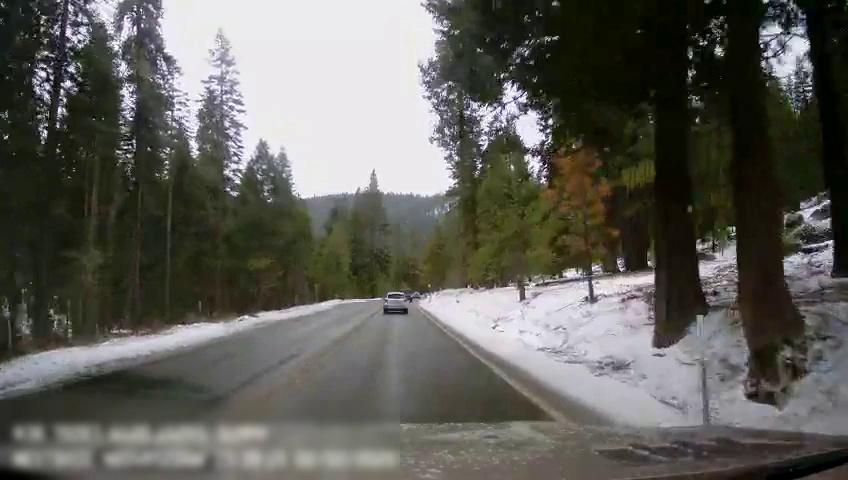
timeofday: Day
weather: Snowy
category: Drivable Space
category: Vehicles | Truck
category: Vehicles | SUV
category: Lanes | Current Lane